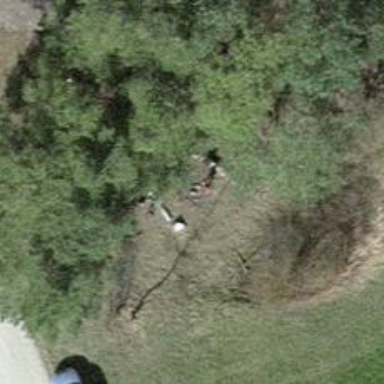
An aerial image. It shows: Picnic site with barbecue amenities available.